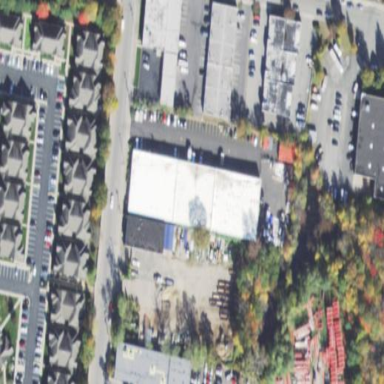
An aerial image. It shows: Commercial building.